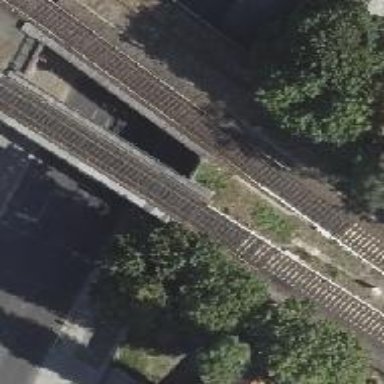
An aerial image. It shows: Bridge for electrified light rail.